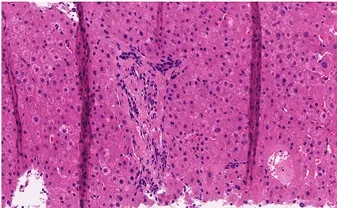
(C) Pathology of the liver tissue: HE staining (X200).
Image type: pathology (h&e)